Interaction volume radius: 10 \u00c5
Interaction volume height: 25 \u00c5
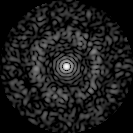
Disorder parameter: 0.8123